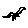
Label: bird